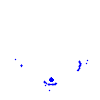
Particle: electron